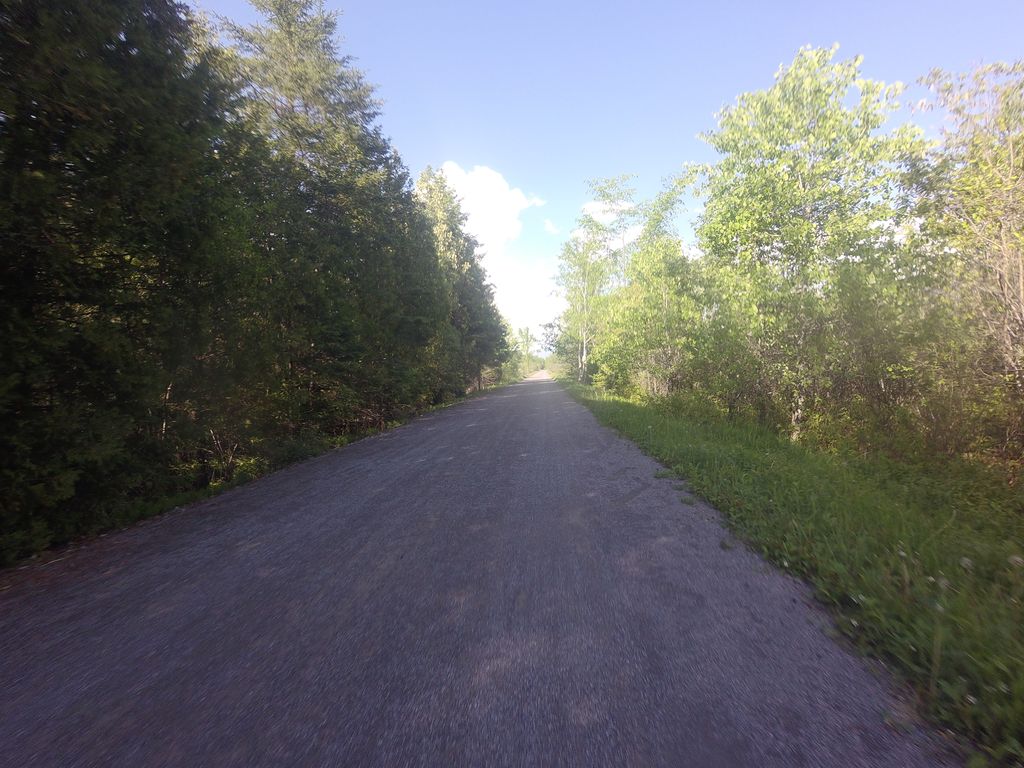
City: ottawa-gatineau